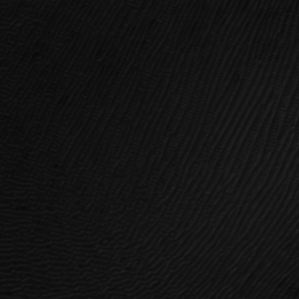
Label: frost